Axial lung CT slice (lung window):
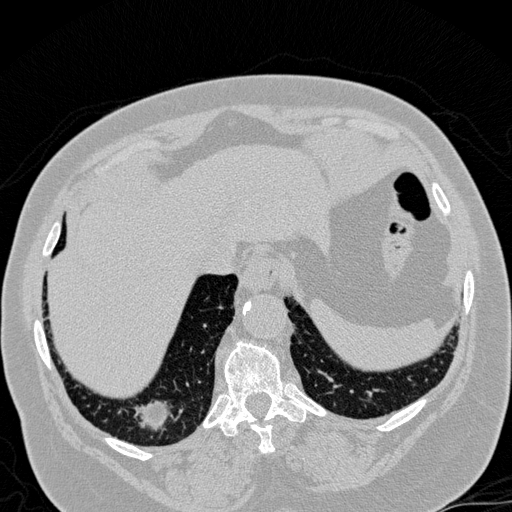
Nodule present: no